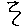
Label: zigzag